Interaction volume radius: 10 \u00c5
Interaction volume height: 15 \u00c5
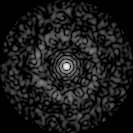
Disorder parameter: 0.8206